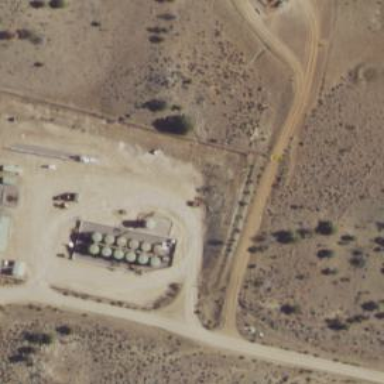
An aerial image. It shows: Storage tank with man-made structure.